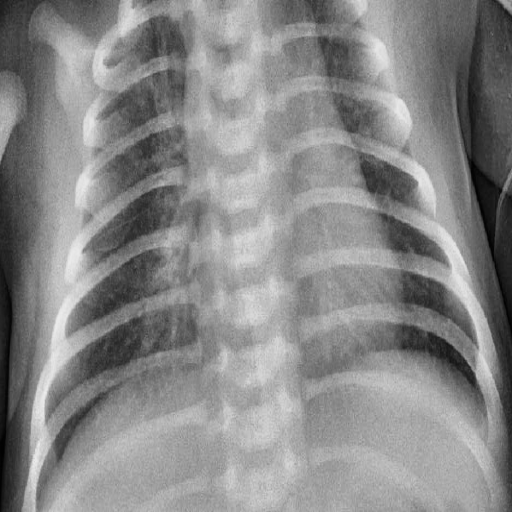
Finding: PNEUMONIA